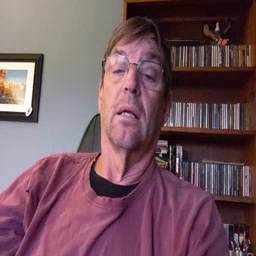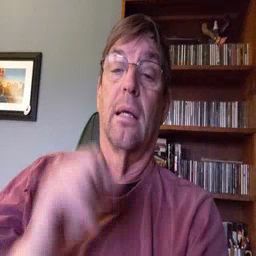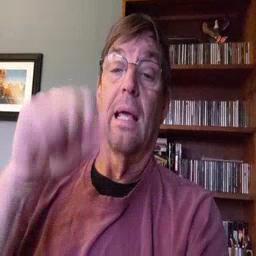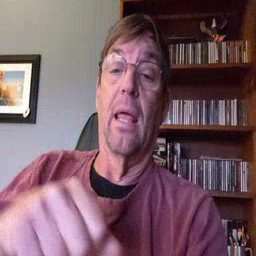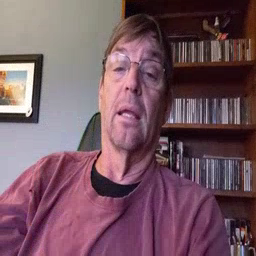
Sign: can